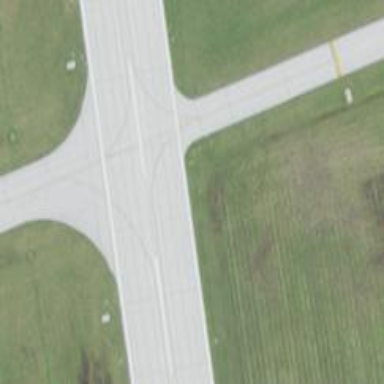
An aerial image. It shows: View of taxiway at the airport.